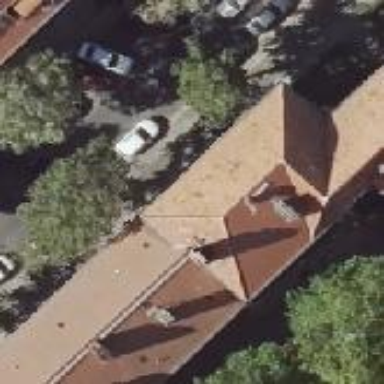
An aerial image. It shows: Residential building with hipped roof.